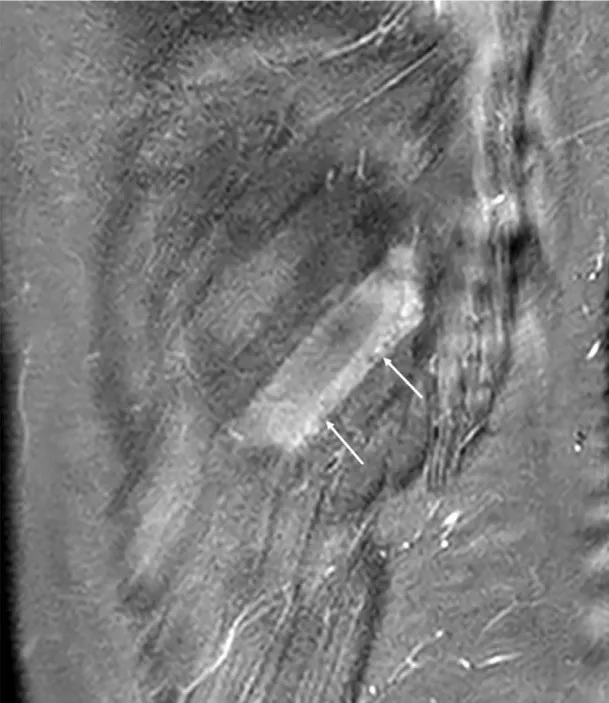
Sagittal STIR image of left chest wall demonstrating uniform high signal within the intercostal muscle layers between the left 10th and 11th ribs in keeping with oedema (white arrows).
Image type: radiology (mri)